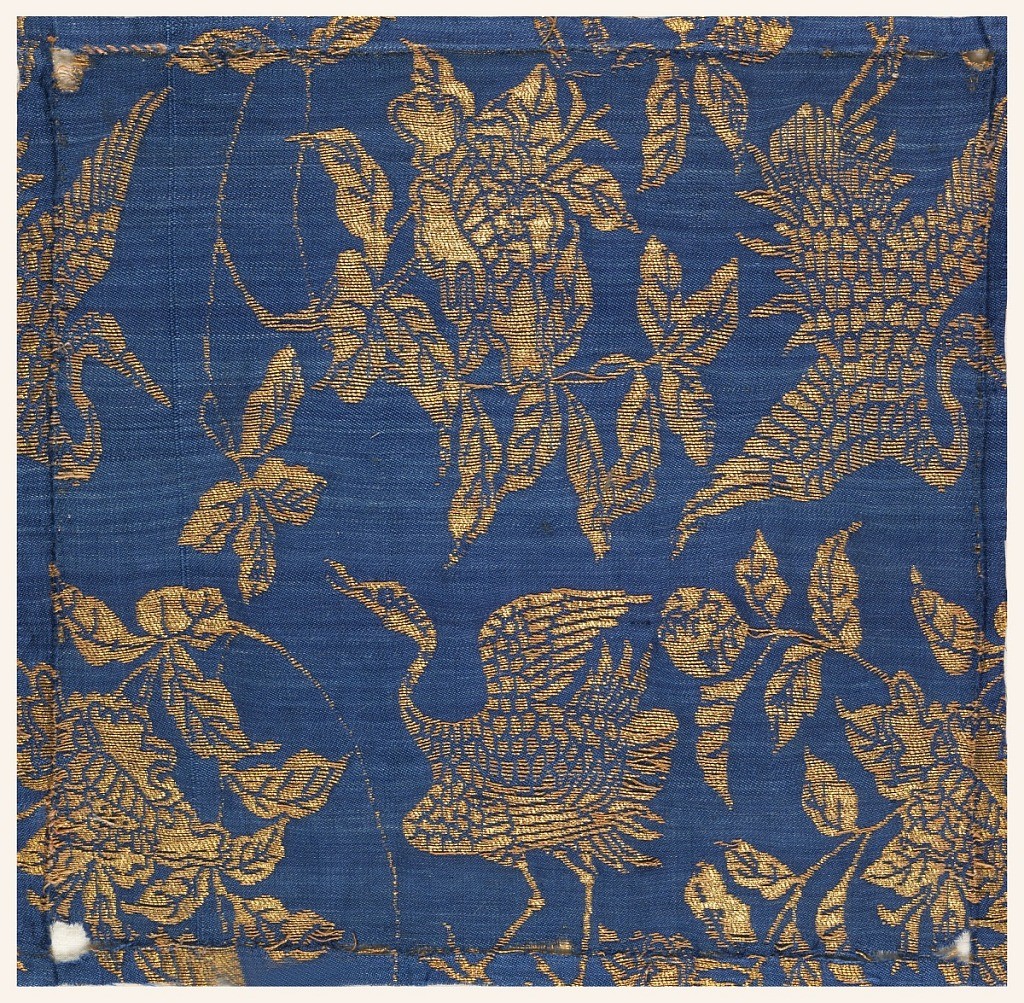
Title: Fragment
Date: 19th century
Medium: silk, paper with applied gold foil Technique: plain compound twill
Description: Fragment of woven silk with a peony and crane motif in blue and gold.